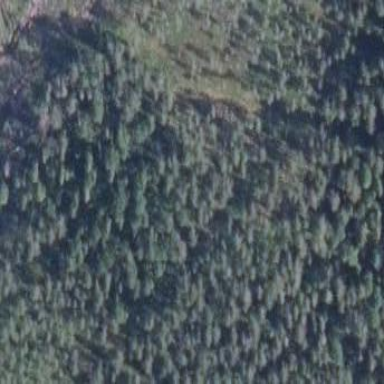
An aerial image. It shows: Needle-leaved woodland.